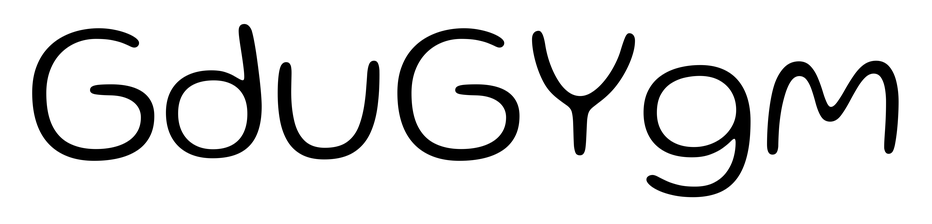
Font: Gluten_ExtraLight